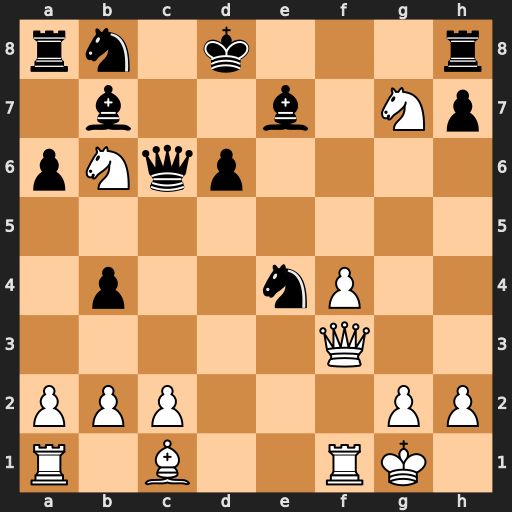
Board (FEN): rn1k3r/1b2b1Np/pNqp4/8/1p2nP2/5Q2/PPP3PP/R1B2RK1
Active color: w
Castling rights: -
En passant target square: -
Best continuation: Ne6+ Ke8 Qh5#